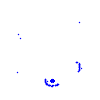
Particle: pion